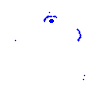
Particle: pion